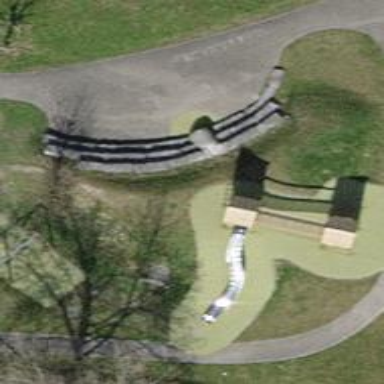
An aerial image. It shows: Playground featuring slide.